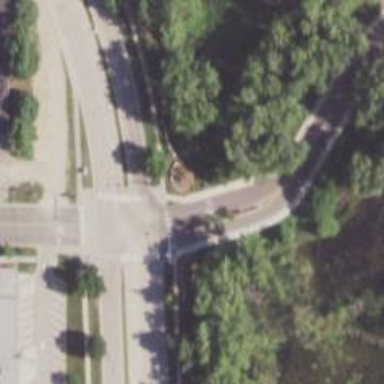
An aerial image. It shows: Crossing on cycleway.